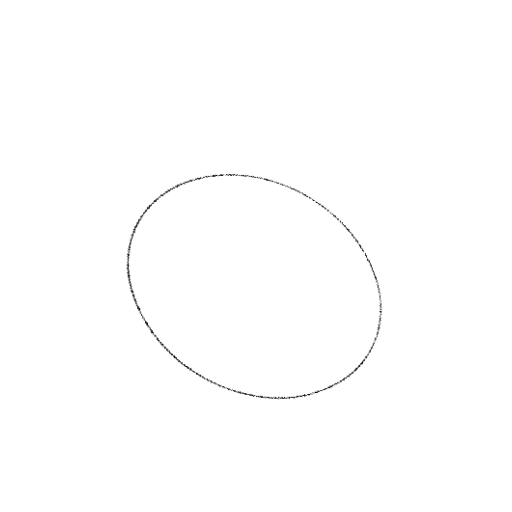
Crossing number: 0